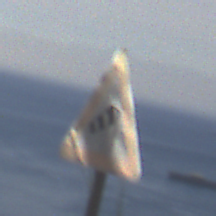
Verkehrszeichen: SeitenwindVonRechts
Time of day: MorningAfternoon
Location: Outdoor (RoadRail)
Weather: PartlyCloudy
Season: NotSpecified
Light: Natural